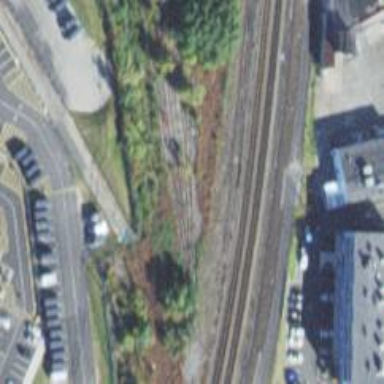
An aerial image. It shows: Abandoned railway.